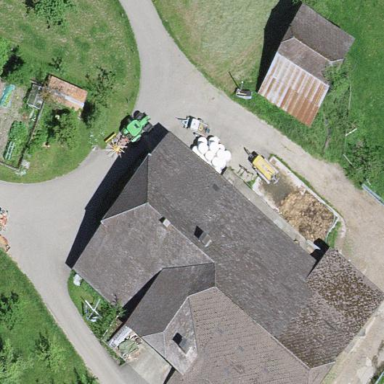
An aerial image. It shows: Farm building.